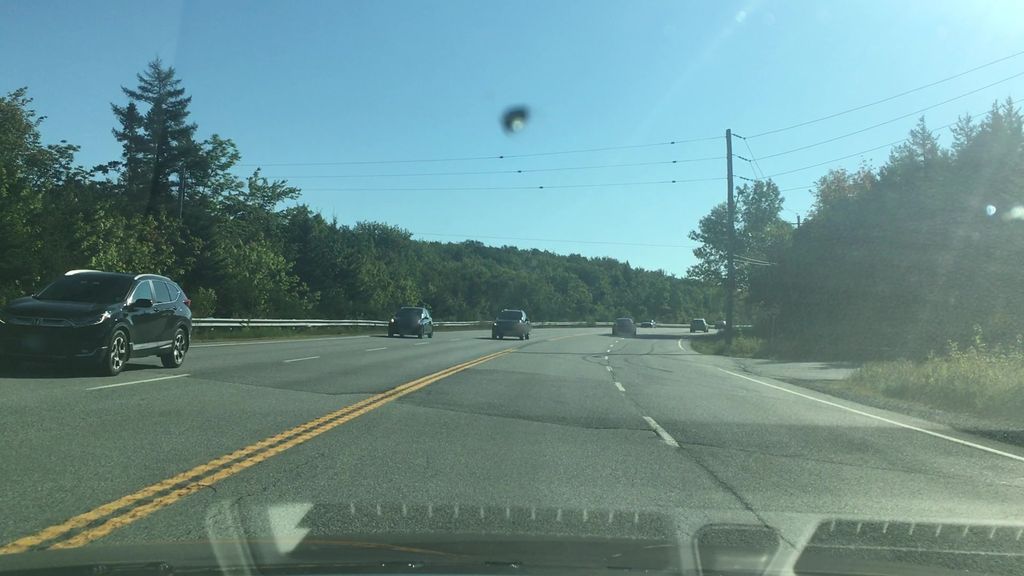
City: halifax